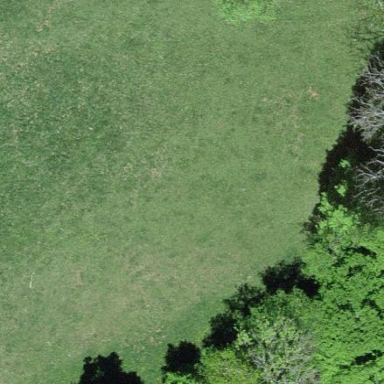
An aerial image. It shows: Beautiful meadow.